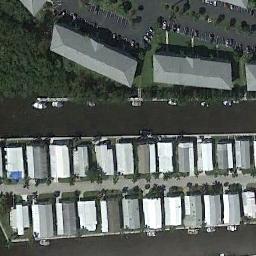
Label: mobile_home_park